Question: I would like to have the same effect on the table view line separators shown in Notification Center.
If you pay close attention to them they don't have a solid colour and it's not an image either.

Anyone have a good idea how I can do the same?
Thanks
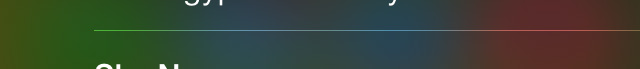
Answer: Here is a sample project that shows one possible way to achieve this kind of effect with public API.
<URL>